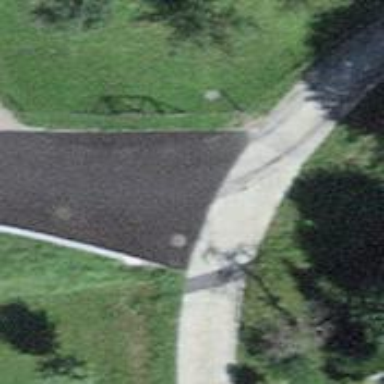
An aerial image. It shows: Residential road with concrete surface.